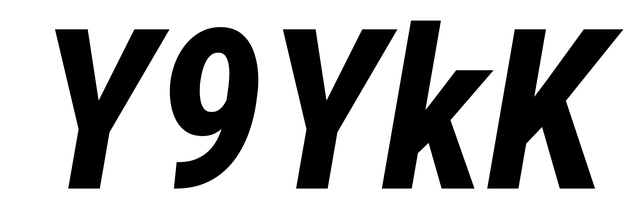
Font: Roboto-Italic_Condensed_Bold_Italic